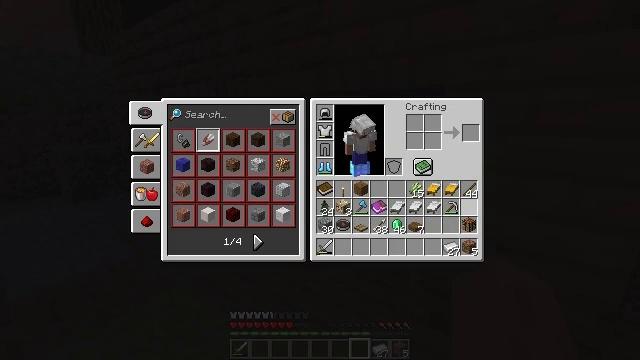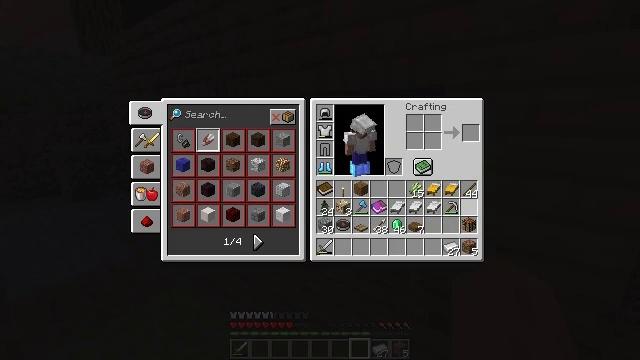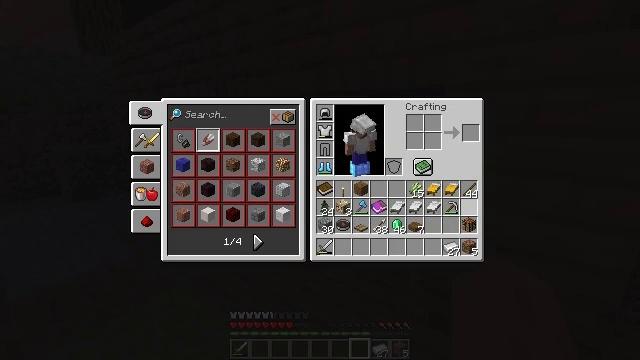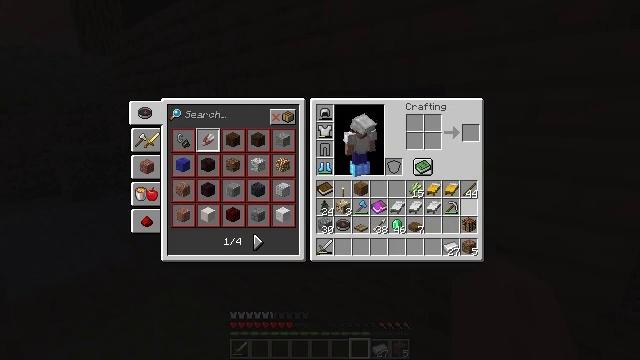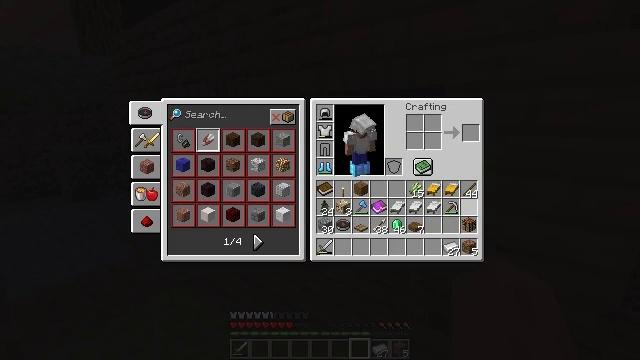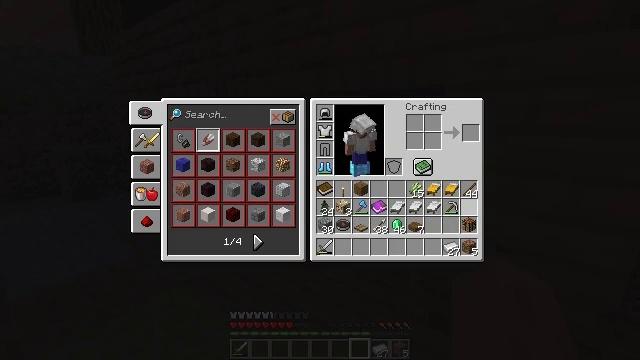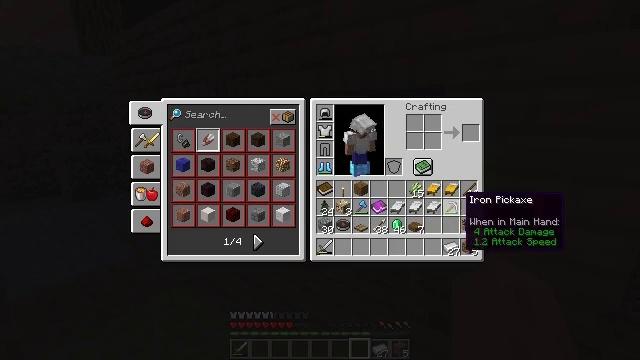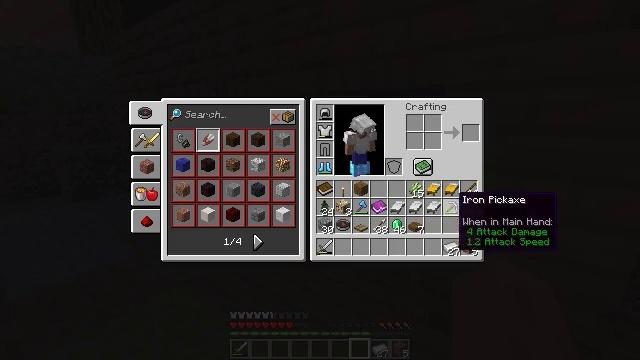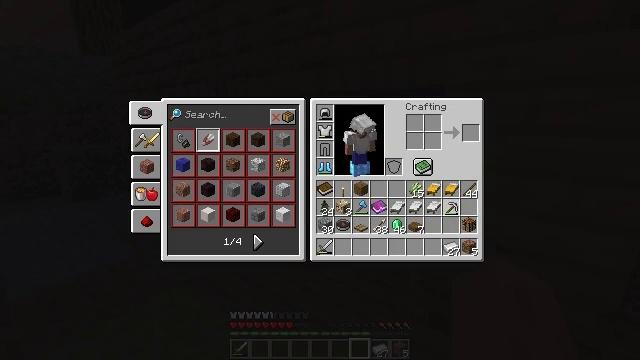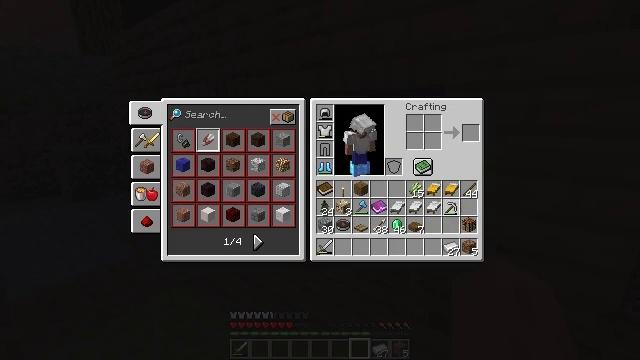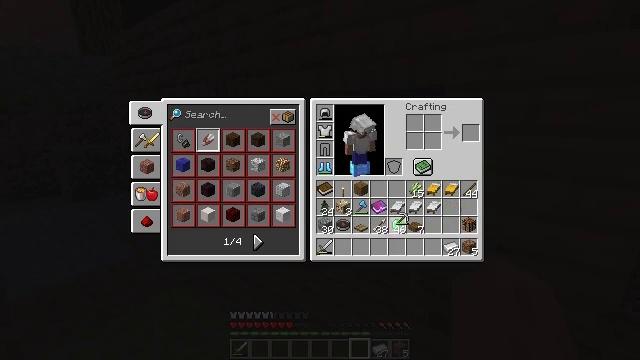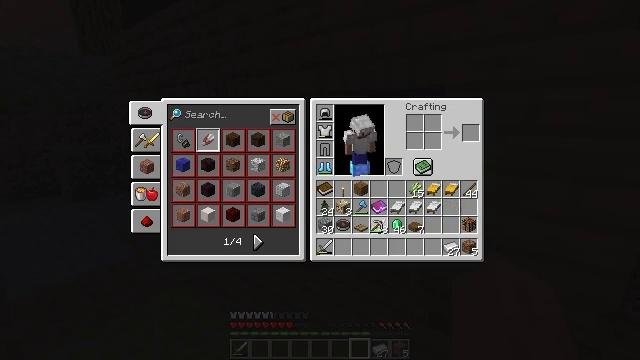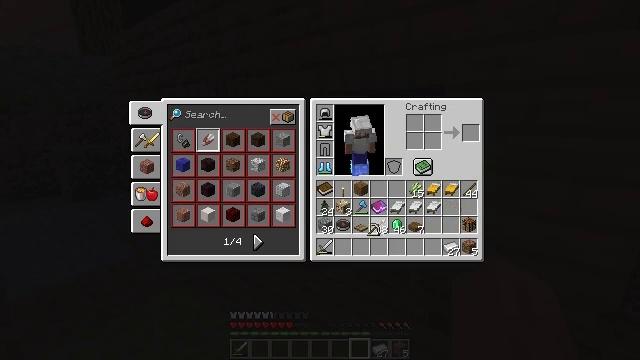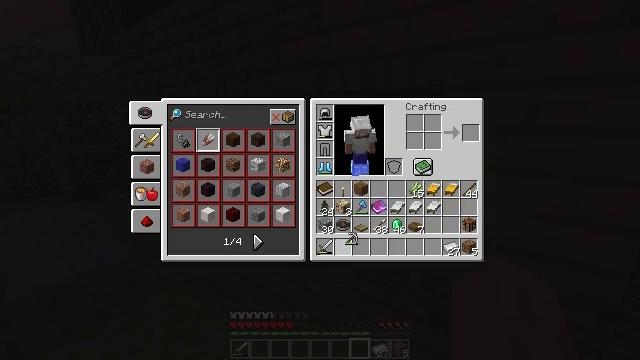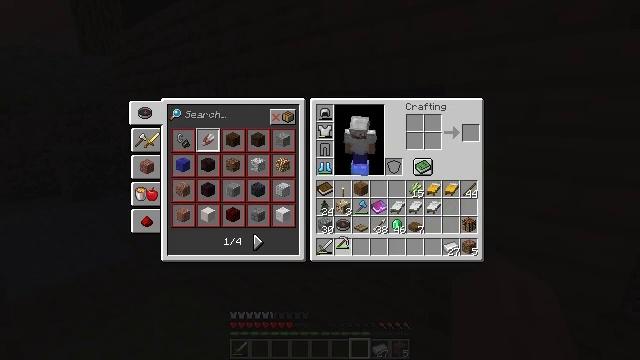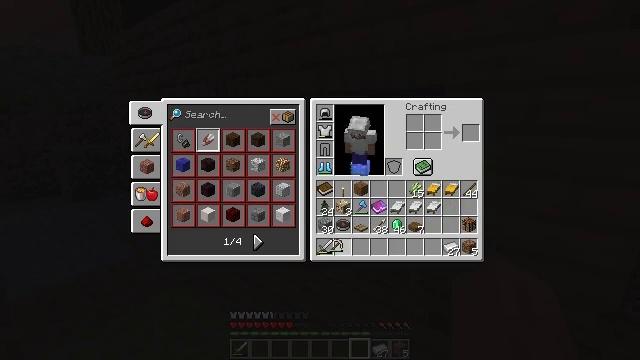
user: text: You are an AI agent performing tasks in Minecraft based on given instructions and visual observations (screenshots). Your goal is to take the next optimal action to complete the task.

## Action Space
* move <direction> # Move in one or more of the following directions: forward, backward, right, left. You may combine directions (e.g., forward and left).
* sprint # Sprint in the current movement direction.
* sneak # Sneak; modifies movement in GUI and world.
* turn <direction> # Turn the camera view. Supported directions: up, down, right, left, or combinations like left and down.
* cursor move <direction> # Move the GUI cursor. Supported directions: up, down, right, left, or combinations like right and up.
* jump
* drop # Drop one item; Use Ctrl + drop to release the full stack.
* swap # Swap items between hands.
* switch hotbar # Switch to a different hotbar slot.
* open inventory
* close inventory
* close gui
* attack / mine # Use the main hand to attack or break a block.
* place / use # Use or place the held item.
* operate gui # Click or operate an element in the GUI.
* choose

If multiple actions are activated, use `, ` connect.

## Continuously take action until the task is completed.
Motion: motion action
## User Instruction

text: Collect the iron trapdoor by mining it.
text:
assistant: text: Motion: no_op
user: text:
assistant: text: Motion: no_op
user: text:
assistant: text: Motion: cursor move left
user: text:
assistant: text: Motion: no_op
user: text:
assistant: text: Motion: no_op
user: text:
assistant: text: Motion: no_op
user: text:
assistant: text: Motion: cursor move left
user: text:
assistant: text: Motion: operate gui
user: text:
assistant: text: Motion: operate gui
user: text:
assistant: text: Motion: cursor move left and down
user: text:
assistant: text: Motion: cursor move left and down
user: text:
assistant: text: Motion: no_op
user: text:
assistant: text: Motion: cursor move left and down
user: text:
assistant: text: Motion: cursor move left
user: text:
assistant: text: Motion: no_op
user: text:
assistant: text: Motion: no_op
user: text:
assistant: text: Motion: operate gui
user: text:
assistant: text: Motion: operate gui
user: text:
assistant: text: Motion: no_op
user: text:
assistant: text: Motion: no_op
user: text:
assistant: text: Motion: close inventory
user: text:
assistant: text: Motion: close inventory
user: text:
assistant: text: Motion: close inventory
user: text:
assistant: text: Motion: no_op
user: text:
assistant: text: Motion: switch to hotbar 2
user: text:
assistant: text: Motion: switch to hotbar 2
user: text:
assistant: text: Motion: turn right and up, switch to hotbar 2
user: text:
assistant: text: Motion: no_op
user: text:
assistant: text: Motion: no_op
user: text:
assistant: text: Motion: no_op